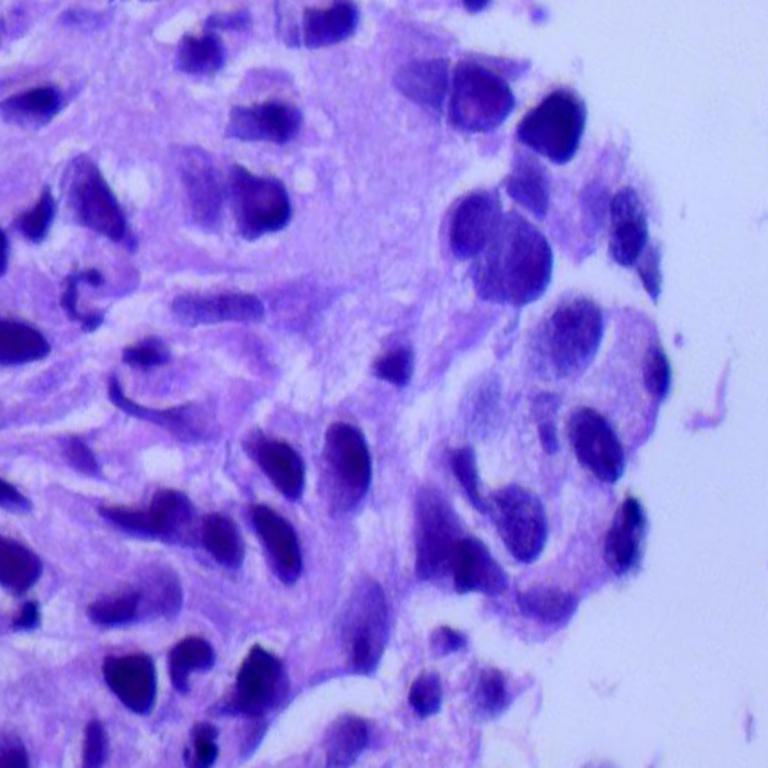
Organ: lung
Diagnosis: adenocarcinomas